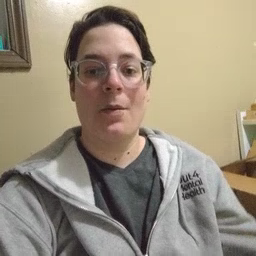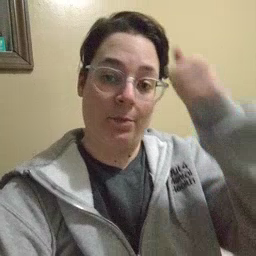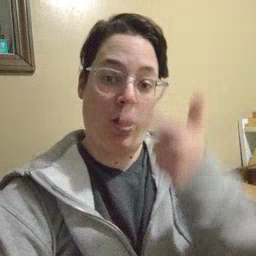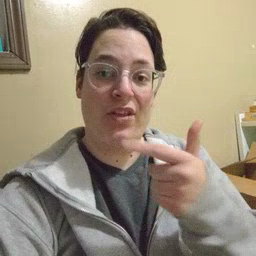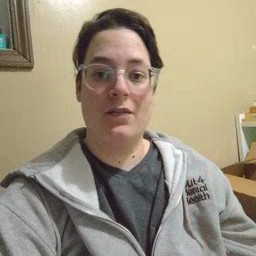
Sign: brother